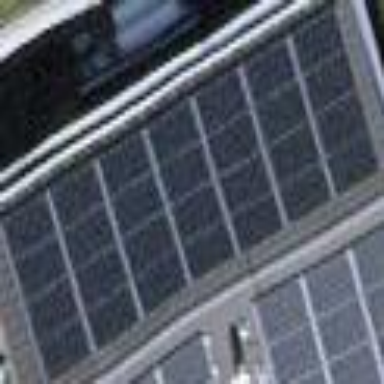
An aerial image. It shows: Solar power generator.